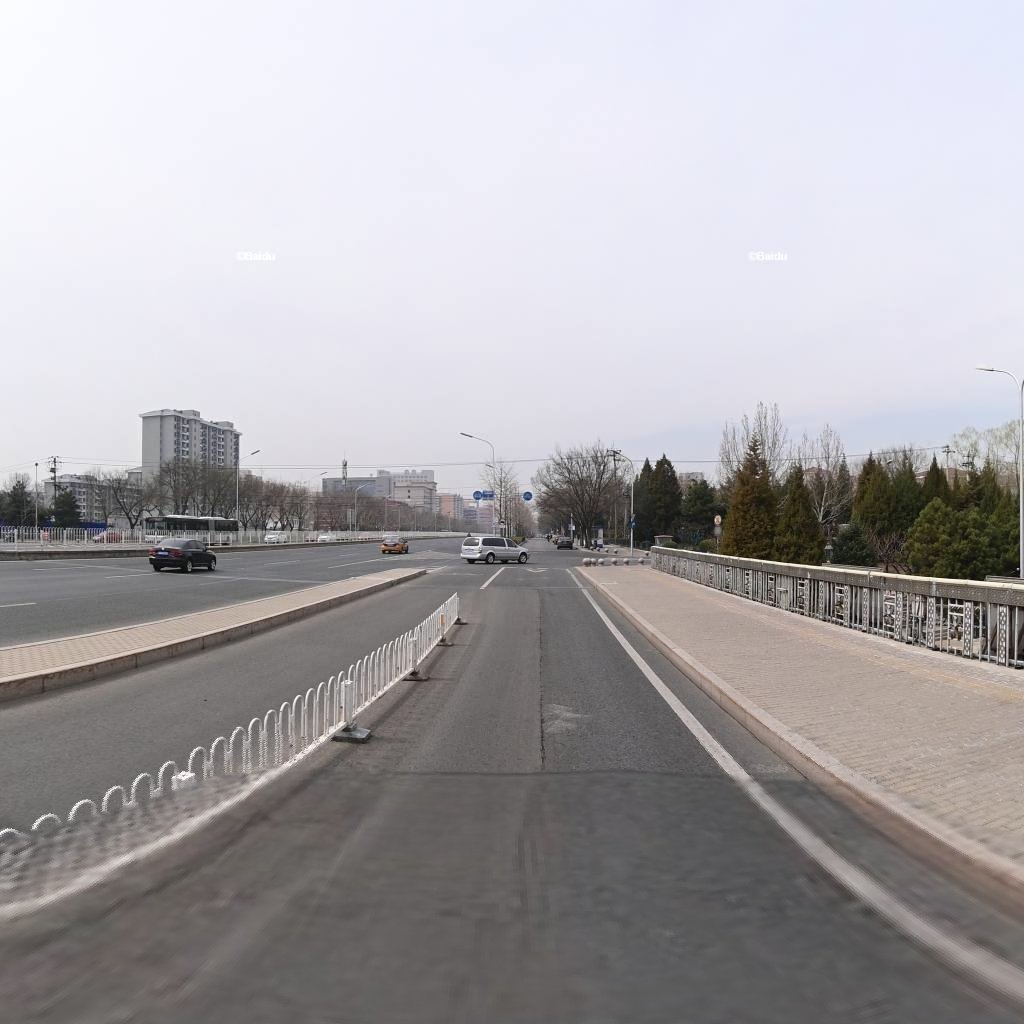
Region: Haidian
Road damage annotations: longitudinal crack